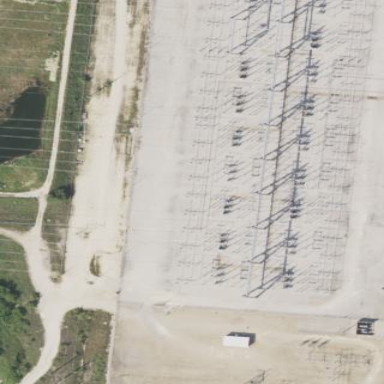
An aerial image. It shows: Fenced power substation at the transmission level.